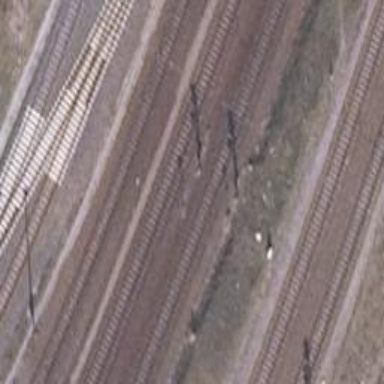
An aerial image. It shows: Railway signal.